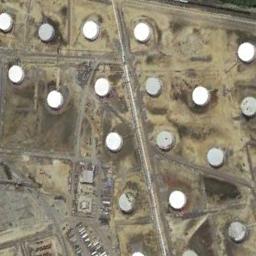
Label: storage_tank